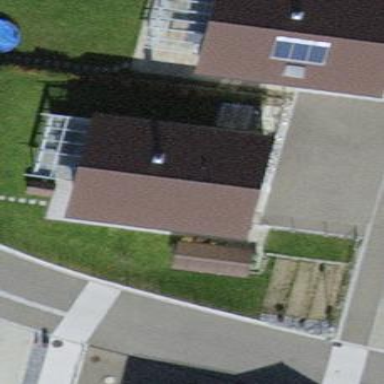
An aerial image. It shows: Detached building.